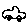
Label: car